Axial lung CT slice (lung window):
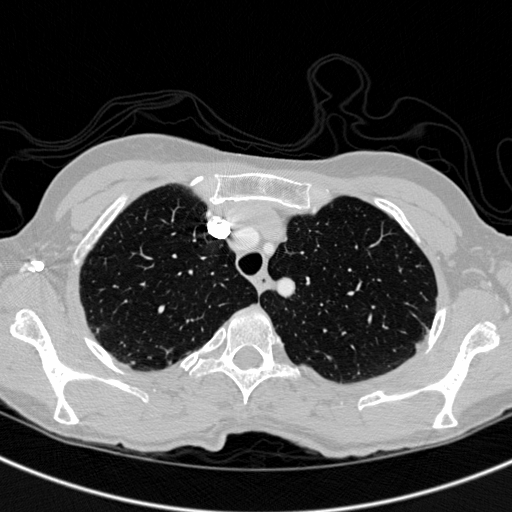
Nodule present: no